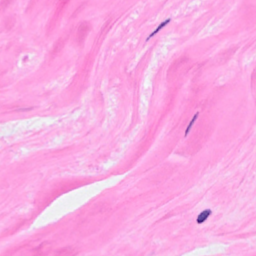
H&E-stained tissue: Breast